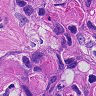
Metastatic tissue present: yes